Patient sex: M
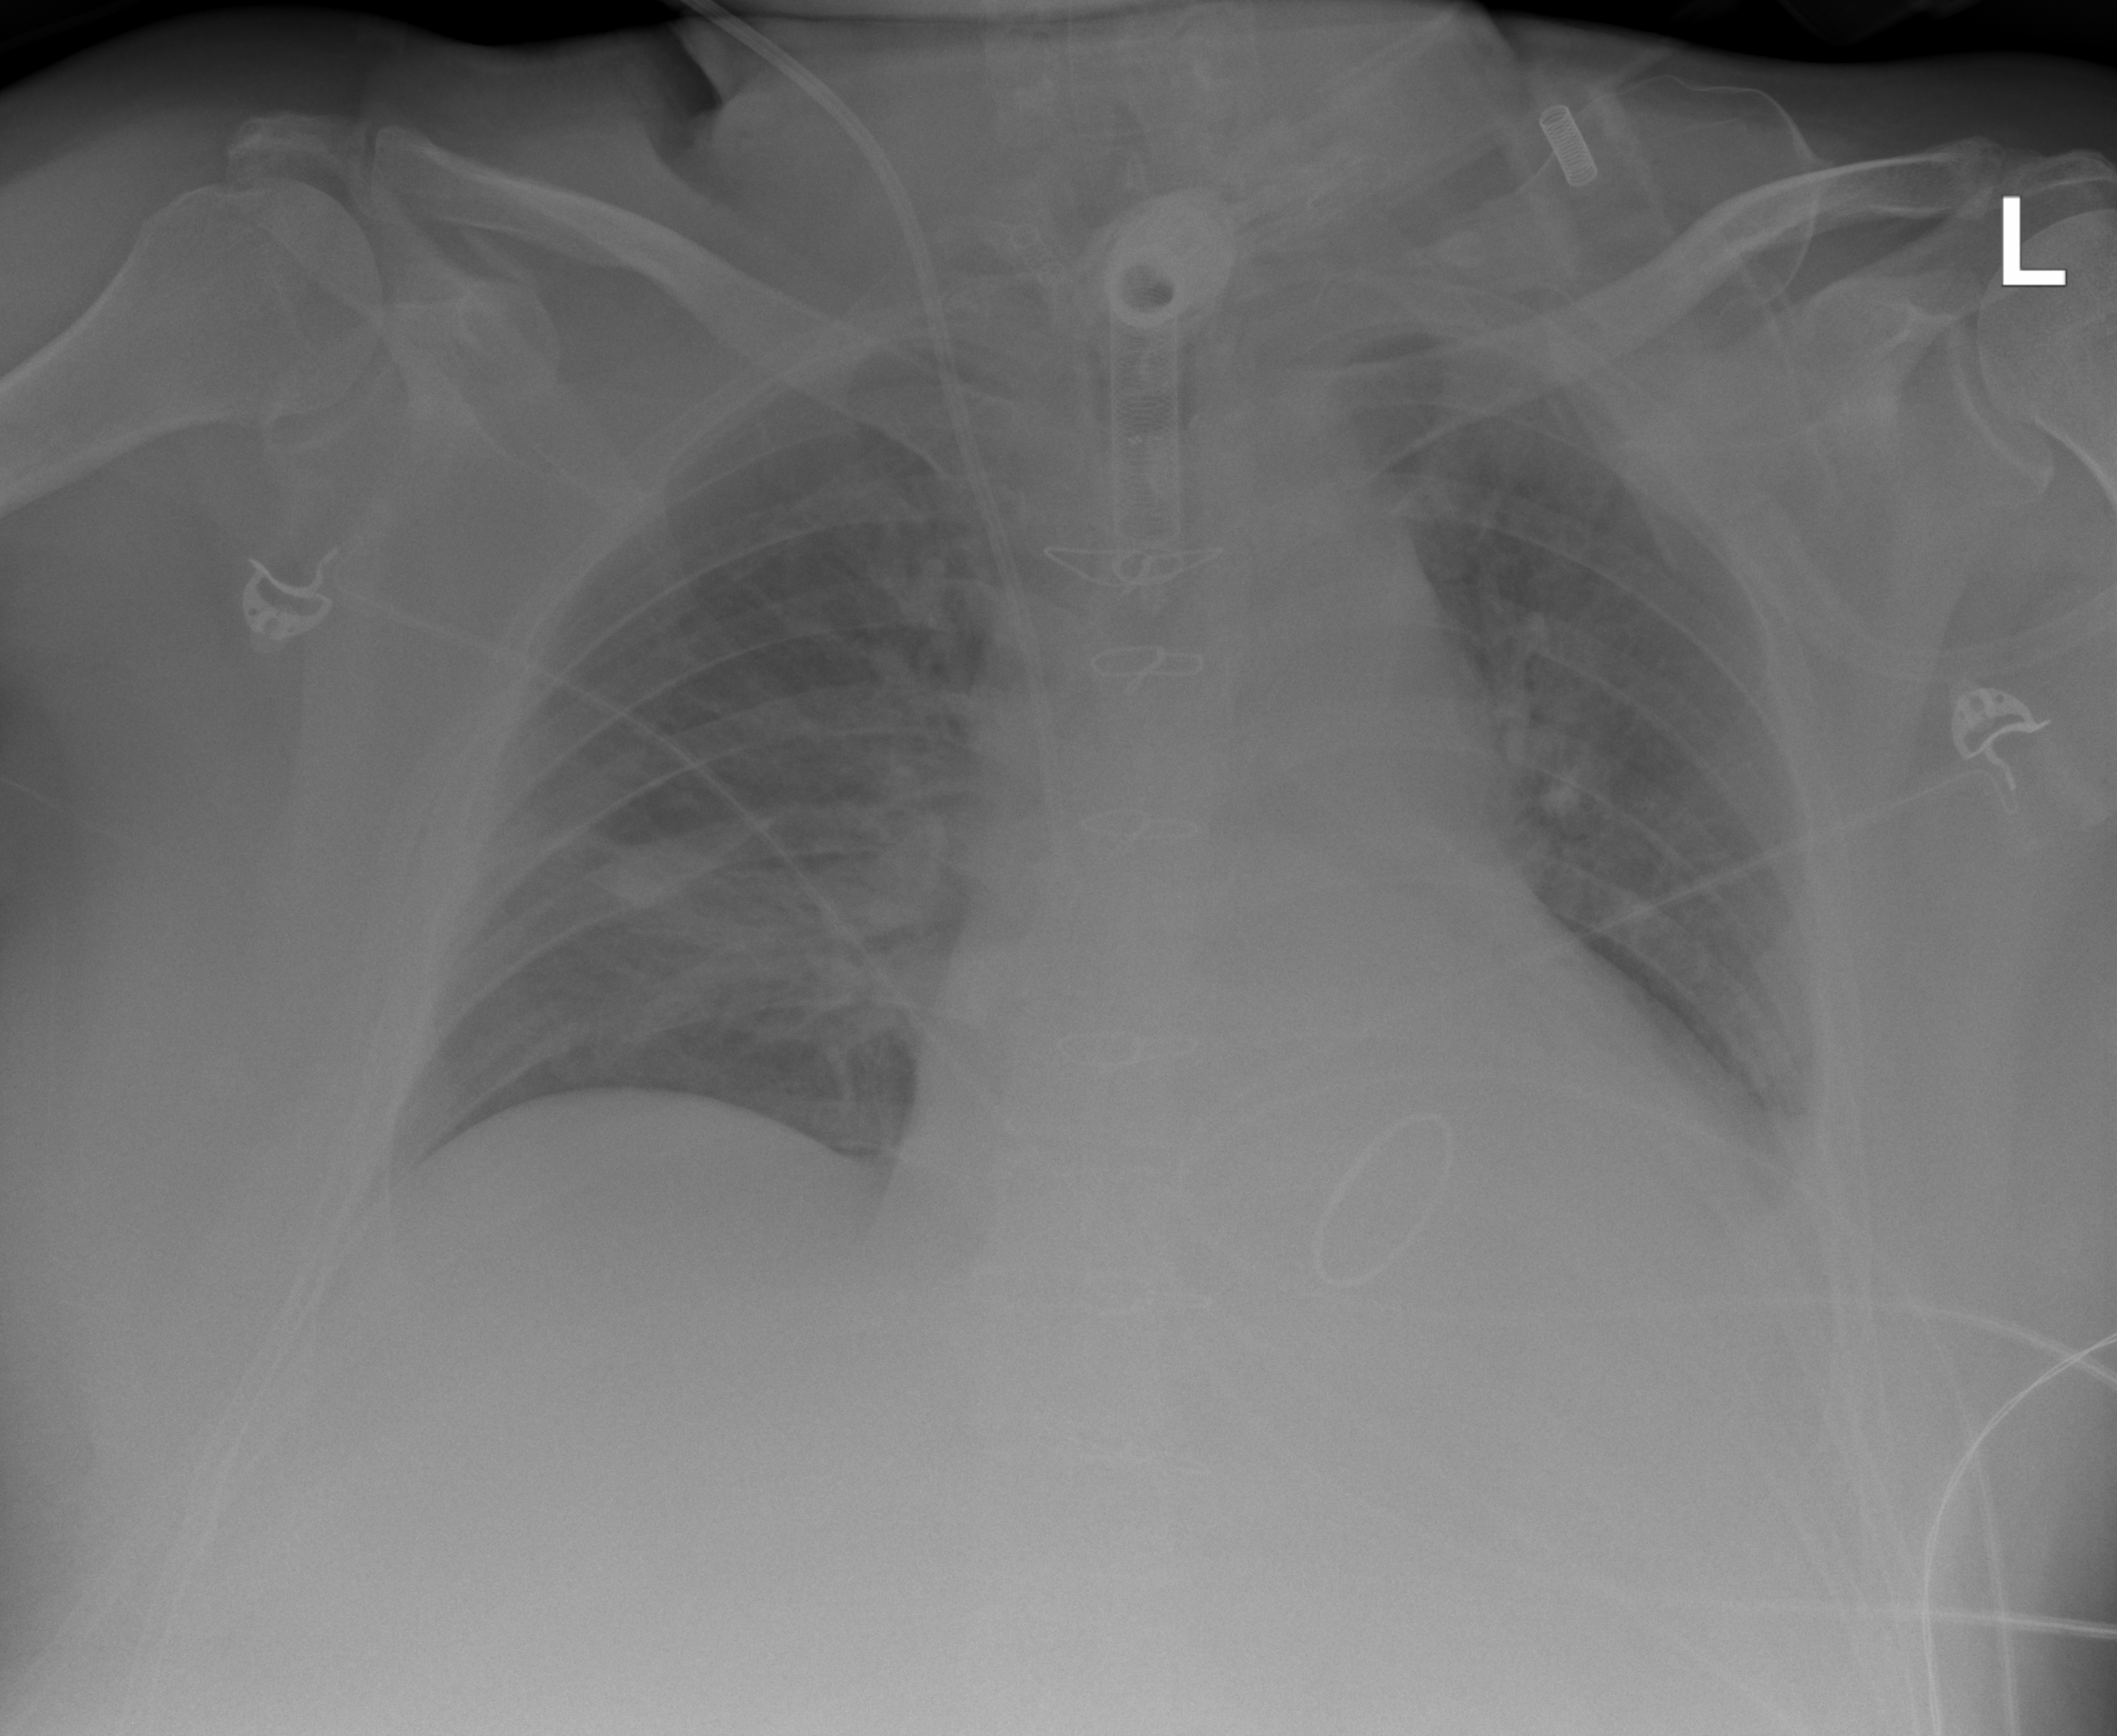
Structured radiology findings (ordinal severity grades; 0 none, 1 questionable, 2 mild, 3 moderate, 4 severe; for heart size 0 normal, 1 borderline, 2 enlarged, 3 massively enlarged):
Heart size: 2
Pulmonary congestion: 2
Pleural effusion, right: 0
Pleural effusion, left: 2
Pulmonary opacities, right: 2
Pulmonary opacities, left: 2
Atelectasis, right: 2
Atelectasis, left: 2